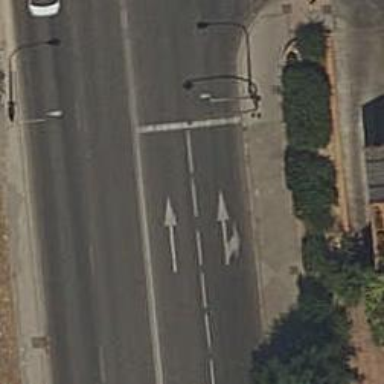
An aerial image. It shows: Road with traffic signals.